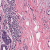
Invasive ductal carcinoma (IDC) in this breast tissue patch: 0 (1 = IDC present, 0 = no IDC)